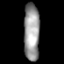
Tissue: prostate
Cell type: Epithelial cells
Senescence score: 0.2878
Nuclear area (px): 891
Mean DAPI intensity: 152.706